Aerial crown-view tile of a tropical tree (Barro Colorado Island, Panama), acquired 20240918:
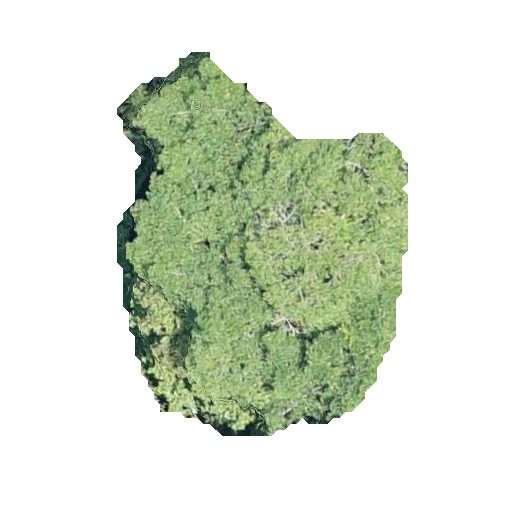
Species: Nectandra lineata
GBIF accepted scientific name: Nectandra lineata
Crown area: 129.322 m²